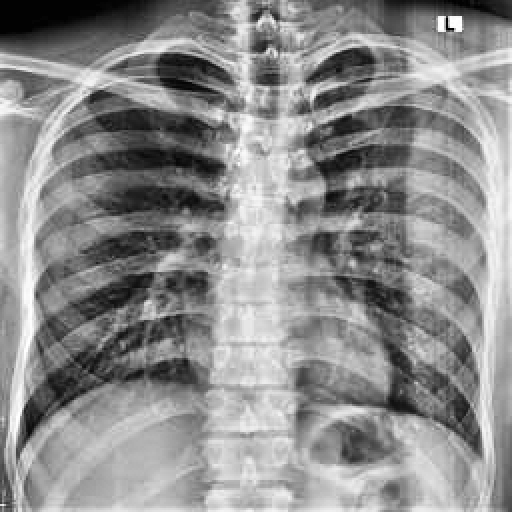
Finding: NORMAL